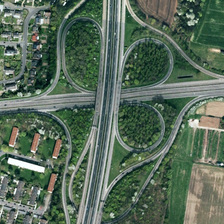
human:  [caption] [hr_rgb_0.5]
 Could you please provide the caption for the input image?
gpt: many buildings are near a viaduct shaped three circle with many green trees .

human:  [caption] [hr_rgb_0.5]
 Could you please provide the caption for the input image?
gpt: many buildings are near a viaduct shaped three circle with many green trees .

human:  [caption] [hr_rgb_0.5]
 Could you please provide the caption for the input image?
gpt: many buildings are near a viaduct shaped three circle with many green trees .

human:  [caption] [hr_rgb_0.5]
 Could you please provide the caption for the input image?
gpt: many buildings are near a viaduct shaped three circle with many green trees .

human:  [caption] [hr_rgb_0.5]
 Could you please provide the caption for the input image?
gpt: many buildings are near a viaduct shaped three circle with many green trees .